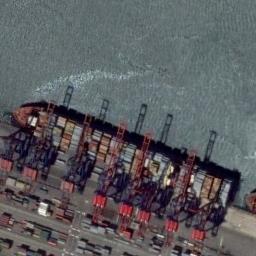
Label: ship